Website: apple
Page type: stored-credit-cards
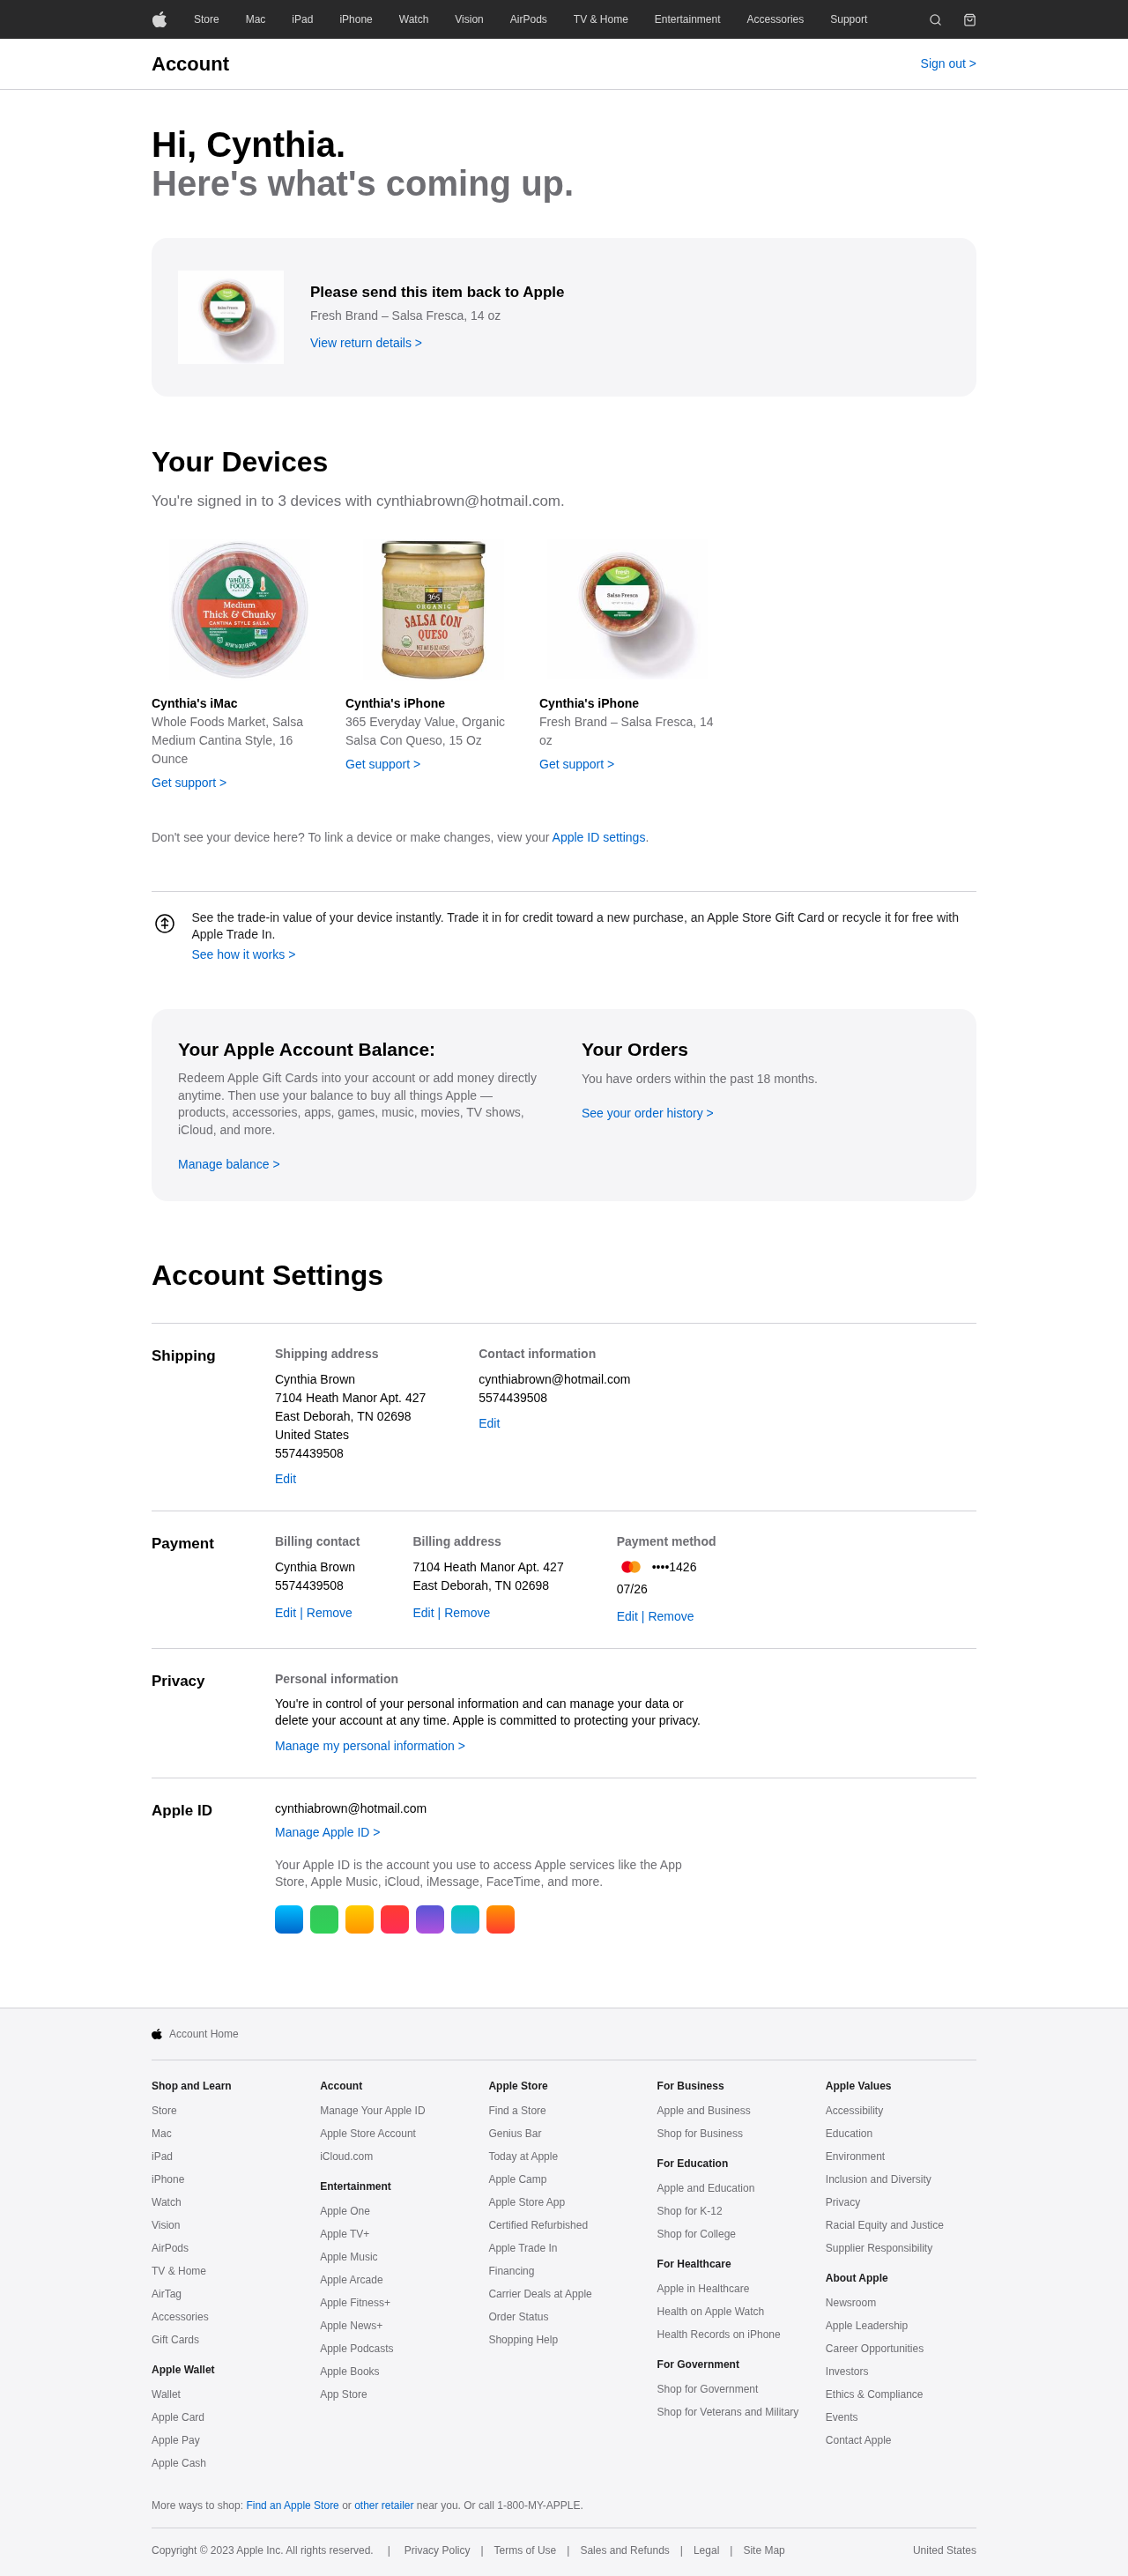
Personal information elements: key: PII_CARD_EXPIRY
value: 07/26
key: PII_CARD_LAST4
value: ••••1426
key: PII_CITY_STATE_ZIP
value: East Deborah, TN 02698
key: PII_COUNTRY
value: United States
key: PII_EMAIL
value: cynthiabrown@hotmail.com
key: PII_FIRSTNAME
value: Cynthia
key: PII_FULLNAME
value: Cynthia Brown
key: PII_PHONE
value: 5574439508
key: PII_STREET
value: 7104 Heath Manor Apt. 427
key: PII_FIRSTNAME2
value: Cynthia
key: PII_FIRSTNAME3
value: Cynthia
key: PII_EMAIL2
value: cynthiabrown@hotmail.com
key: PII_PHONE2
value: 5574439508
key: PII_FULLNAME2
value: Cynthia Brown
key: PII_PHONE3
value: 5574439508
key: PII_STREET2
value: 7104 Heath Manor Apt. 427
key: PII_CITY_STATE_ZIP2
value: East Deborah, TN 02698
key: PII_EMAIL3
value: cynthiabrown@hotmail.com
Product elements: key: PRODUCT1_NAME
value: Fresh Brand – Salsa Fresca, 14 oz
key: PRODUCT2_NAME
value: Whole Foods Market, Salsa Medium Cantina Style, 16 Ounce
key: PRODUCT3_NAME
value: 365 Everyday Value, Organic Salsa Con Queso, 15 Oz
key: PRODUCT4_NAME
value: Fresh Brand – Salsa Fresca, 14 oz